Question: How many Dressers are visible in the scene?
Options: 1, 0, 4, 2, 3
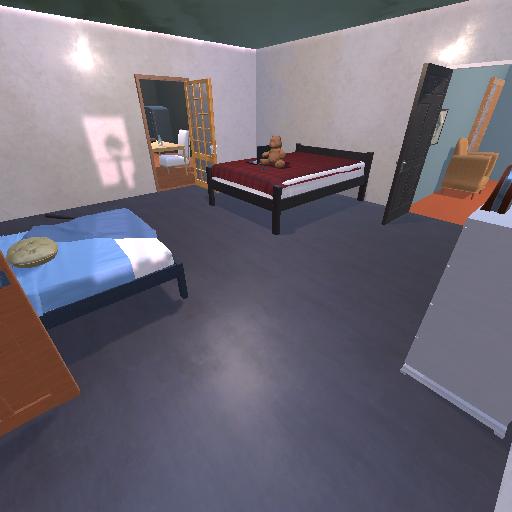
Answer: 1